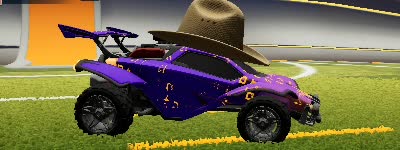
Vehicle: octane